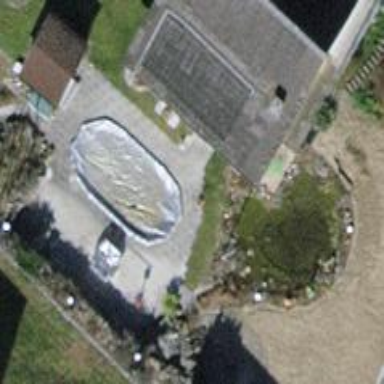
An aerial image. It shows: Swimming pool located in leisure land.